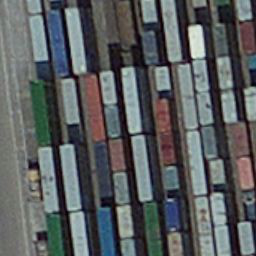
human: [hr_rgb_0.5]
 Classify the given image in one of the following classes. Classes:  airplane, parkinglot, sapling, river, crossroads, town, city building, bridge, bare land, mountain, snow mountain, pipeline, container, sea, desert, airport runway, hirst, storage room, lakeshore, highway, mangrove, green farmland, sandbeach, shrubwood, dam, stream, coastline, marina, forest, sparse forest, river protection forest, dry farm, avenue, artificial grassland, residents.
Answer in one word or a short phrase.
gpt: container